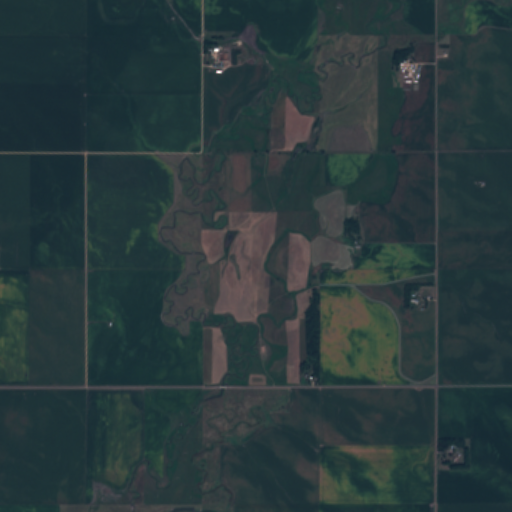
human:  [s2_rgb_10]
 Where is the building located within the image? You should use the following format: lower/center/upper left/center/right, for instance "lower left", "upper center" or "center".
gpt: There is no building in the image.